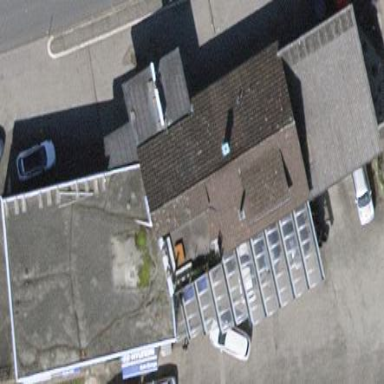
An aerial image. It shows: Building housing car repair shop.